Question: Is there a way to return the last ID from a column (called 'ID_MES') without browsing through all of the records?
My job Talentd:

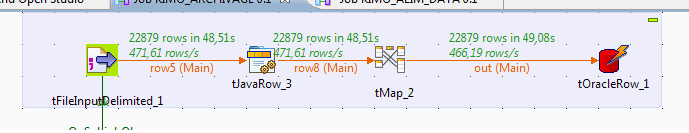
Answer: Without browsing the records it's not possible to find out the last records. However we can minimize the data flow between the components as follows.
For simplicity I am demonstrating the input as fixed flow input.
The logic is as follows.
1. Suppose there are 'N' number of columns for each record, then first we will consider the column we are interested in using 'tFilterColumns' and eliminate all other columns.
2. Find the last value of that column using tAggregateRow.
3. put the value in the globalMap [or] simply display the value using tJavaRow.
I have created a fixed flow with 6 columns and 12 records as shown in the image below.
<URL>
I am interested in 'ID_MES' column alone, therefore i am using tFilterColumns. By using this component we can eliminate the unnecessary data flow.
<URL>
<URL>
<URL>
And finally the output is as follows.
<URL>